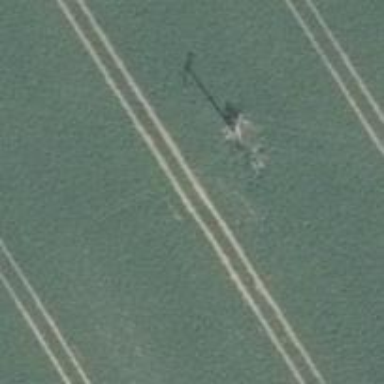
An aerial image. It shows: Power pole.